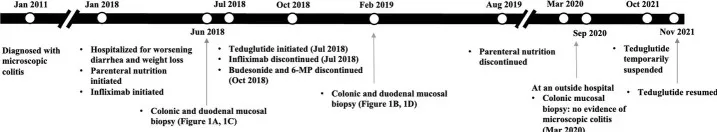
Timeline of treatment changes and patient outcomes.
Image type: chart (chart)